Question: In <URL>, I have a d3.js chloropleth; unlike with a chart, when I change the height and width only the canvas size changes. How do I get the map to scale down as well?

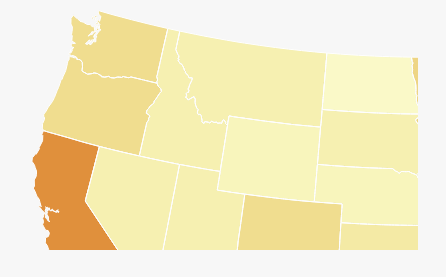
Answer: Have a look at the <URL> Tutorial.
You want to define a projection for your path, depending on its type (likely albersUSA in your case):
'''
var projection = d3.geo.albersUsa()
.scale(800)
.translate([width / 2, height / 2]);
var path = d3.geo.path()
.projection(projection);
'''
You will need to translate the map as needed.